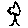
Label: tree